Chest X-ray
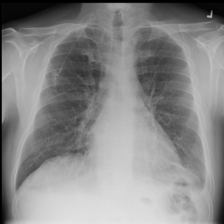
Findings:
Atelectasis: negative
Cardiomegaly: negative
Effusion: positive
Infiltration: negative
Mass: negative
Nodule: negative
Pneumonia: negative
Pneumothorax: negative
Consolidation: negative
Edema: negative
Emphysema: negative
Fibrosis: negative
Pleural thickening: negative
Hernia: negative